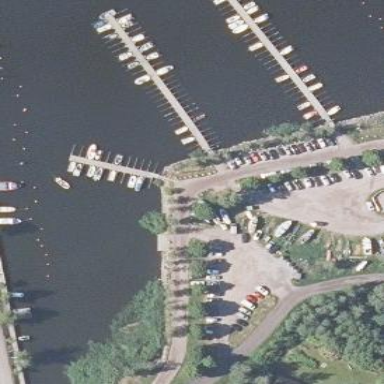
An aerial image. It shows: Marina on leisure land.